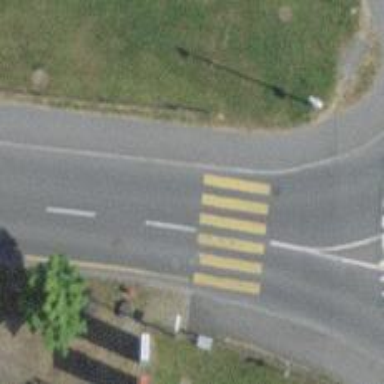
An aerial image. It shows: Zebra crossing on footway.